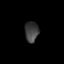
Tissue: lung
Cell type: Epithelial cells
Senescence score: 0.1946
Nuclear area (px): 278
Mean DAPI intensity: 61.417